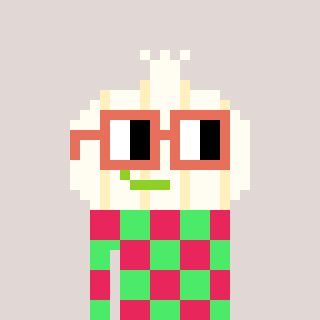
a pixel art character with square orange glasses, a garlic-shaped head and a teal-colored body on a warm background